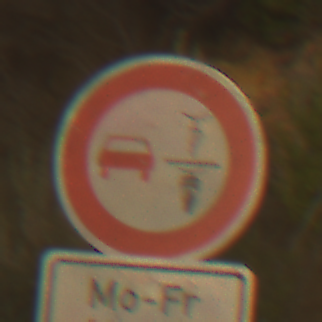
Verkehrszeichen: VerbotUeberholenEinspurigeFahrzeuge
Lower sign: ZeitangabenMitBeschraenkungAufWochentage2
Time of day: SunriseSunset
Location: Outdoor (Nature)
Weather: PartlyCloudy
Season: NotSpecified
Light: Natural